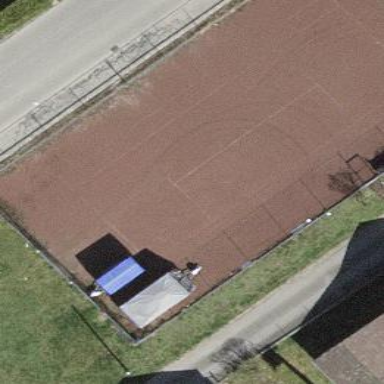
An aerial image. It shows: Tennis court on pitch.